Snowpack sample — Buffalo Mountain, Silverthorne, Colorado, USA (1/25/25, 10:11 AM MST)
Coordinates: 39.6222, -106.1139
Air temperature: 22 °F
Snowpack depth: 110 cm
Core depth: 20 cm
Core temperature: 48.2 °F
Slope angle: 12°, slope face: 102°
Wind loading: high
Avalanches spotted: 0
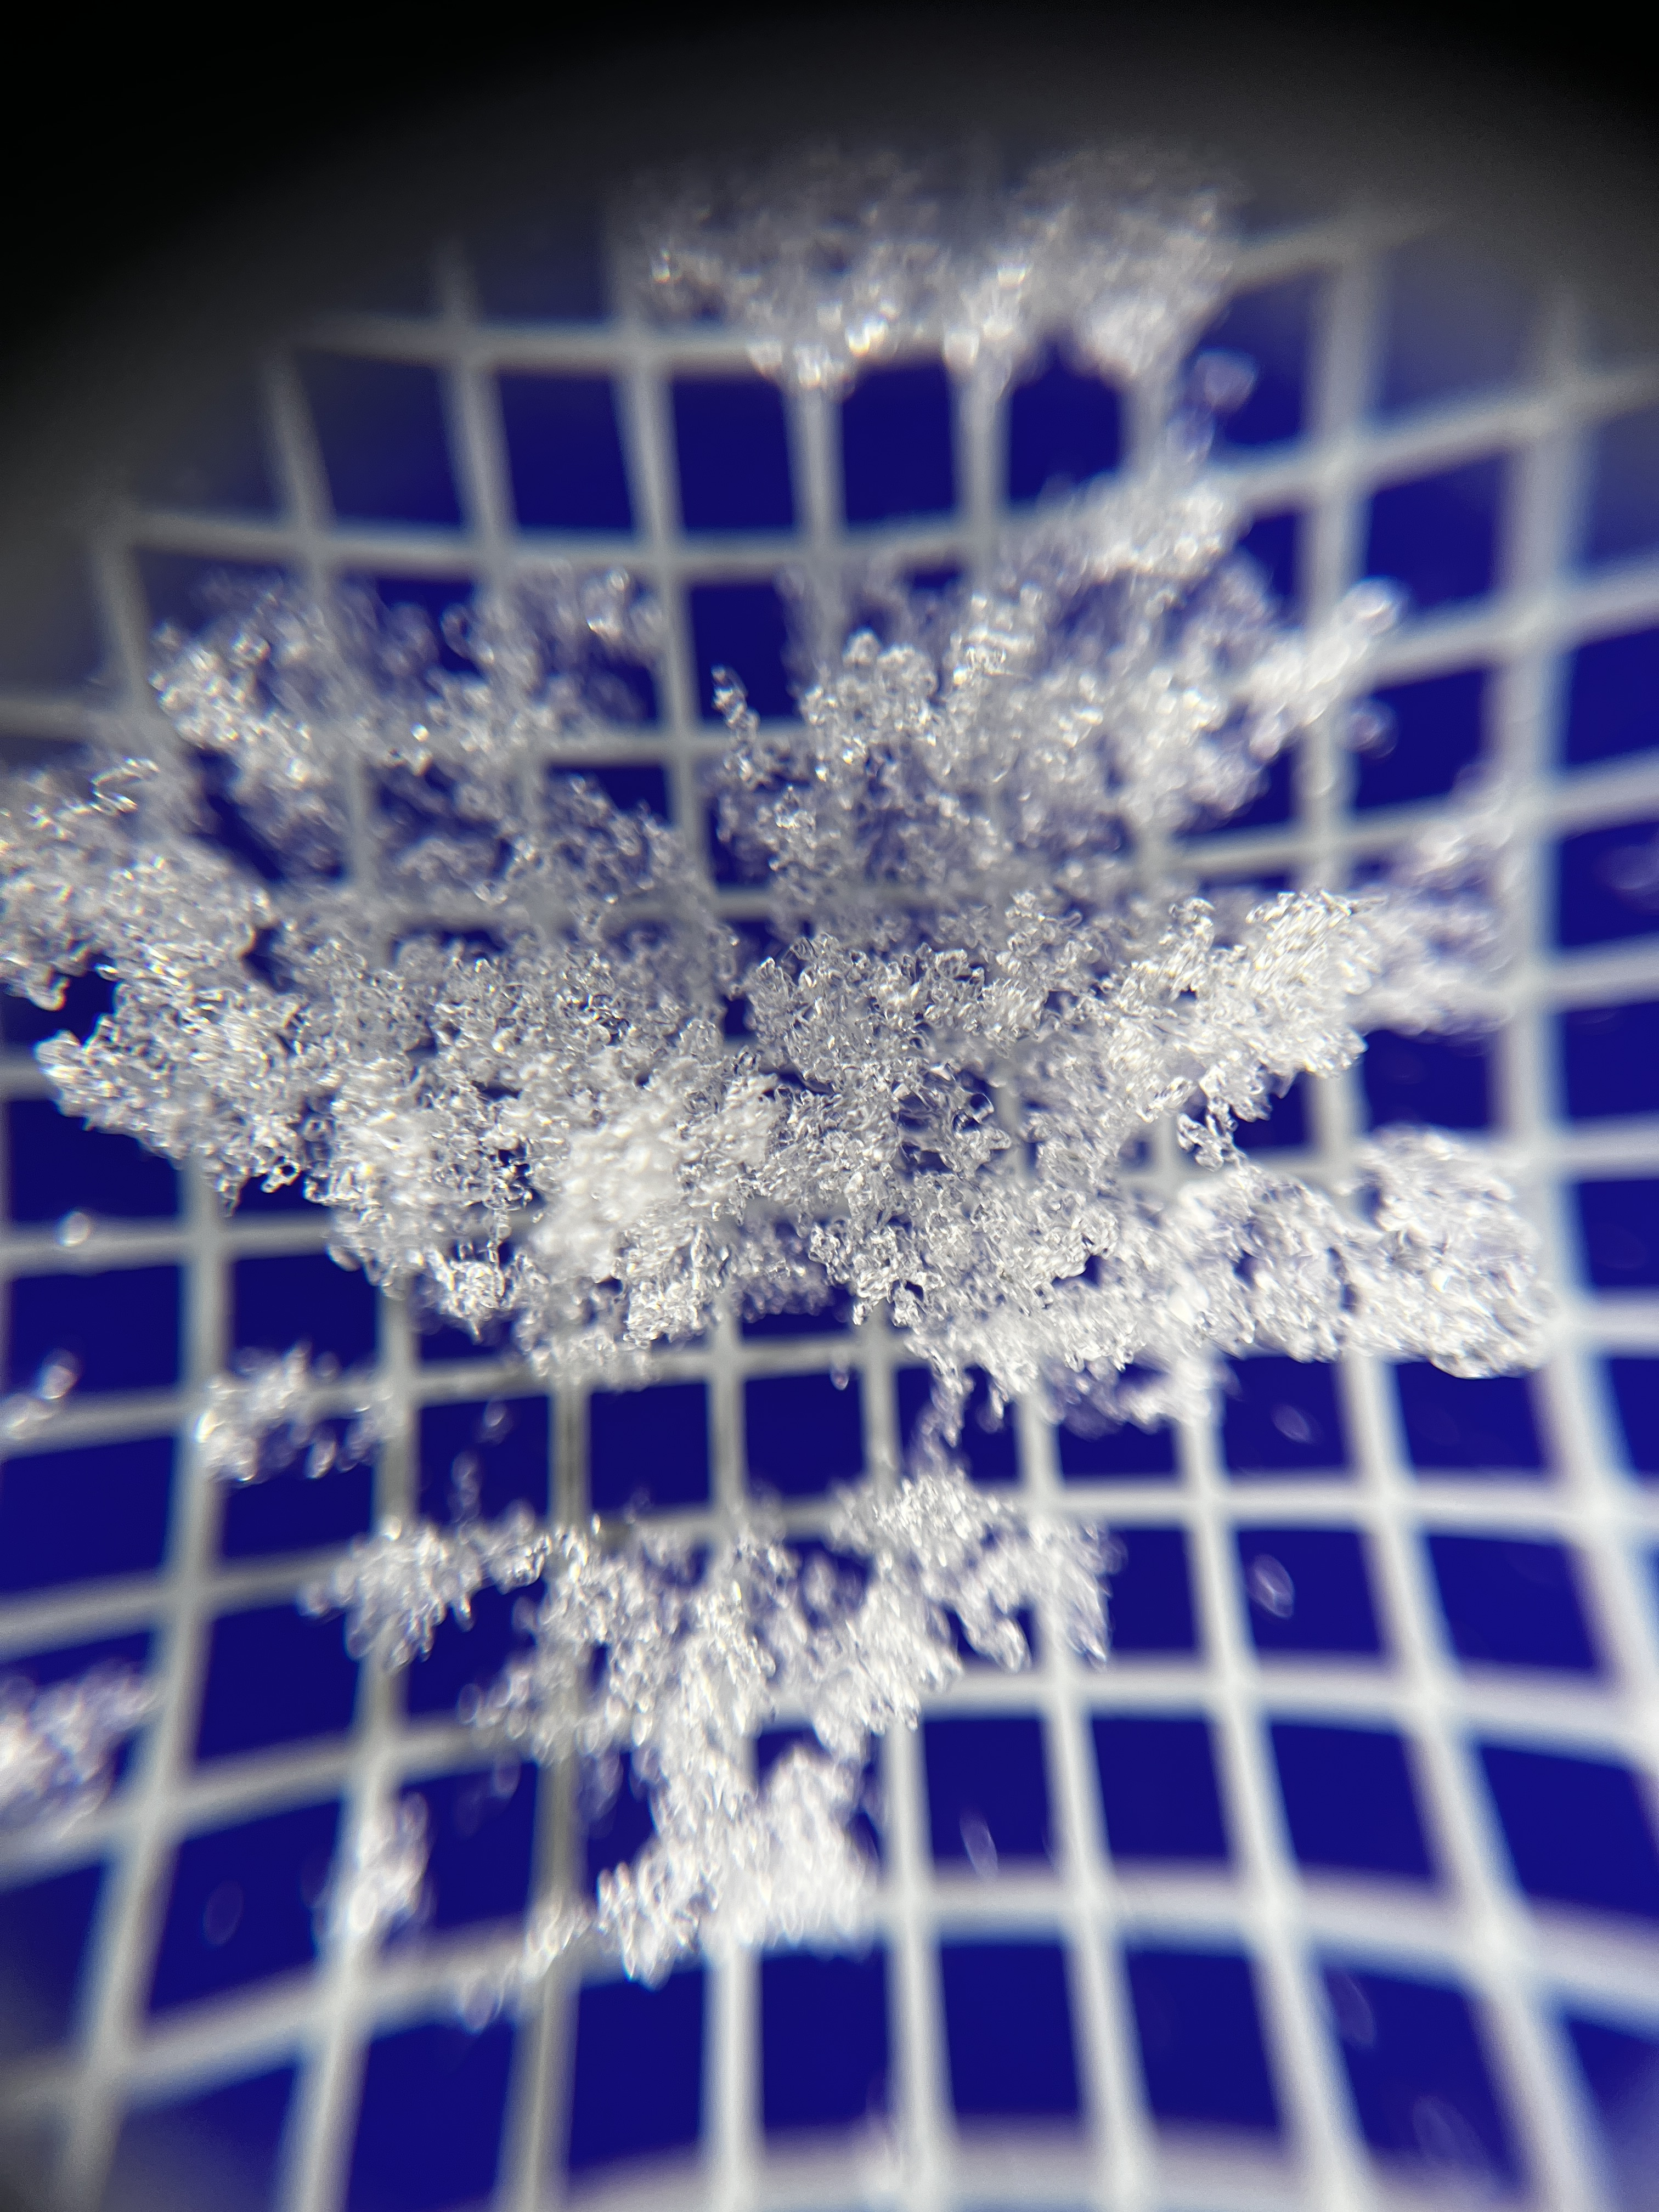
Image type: magnified_profile
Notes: No avalanches nearby, collected on the outskirts of a fire break 15 meters from the treeline, on way to Buffalo and Red Mountain